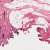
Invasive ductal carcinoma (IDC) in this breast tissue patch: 0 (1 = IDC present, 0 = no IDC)